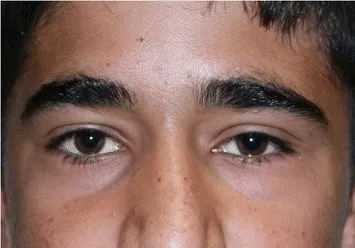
Postoperative facial photograph. Frontal view of the patient 5 years after the surgery, showing complete resolution of inferolateral orbital fullness.
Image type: medical_photograph (other_medical_photograph)